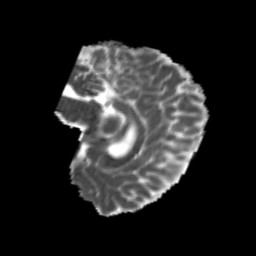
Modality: MD
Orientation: sagittal
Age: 24
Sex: female
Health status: healthy
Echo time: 0.074 s